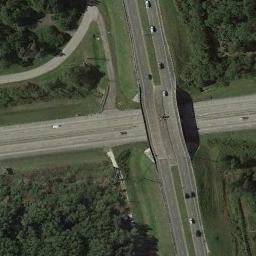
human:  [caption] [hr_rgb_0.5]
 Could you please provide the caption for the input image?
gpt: There are many trees beside the overpass .

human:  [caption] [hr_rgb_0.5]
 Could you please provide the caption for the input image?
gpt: The cross-line overpass is over the road in the forest .

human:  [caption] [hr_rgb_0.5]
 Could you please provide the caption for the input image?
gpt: An overpass on top of two roads .

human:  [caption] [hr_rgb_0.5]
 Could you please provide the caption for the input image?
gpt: The overpass is next to the grass and some trees .

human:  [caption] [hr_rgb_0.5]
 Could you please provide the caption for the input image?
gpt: There are some green trees and lawns around the overpass .